Field crop: maize
Growth stage: 2
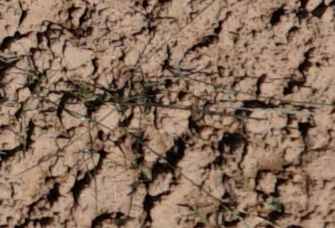
Species: lolium